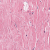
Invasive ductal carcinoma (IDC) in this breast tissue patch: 0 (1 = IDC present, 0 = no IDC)